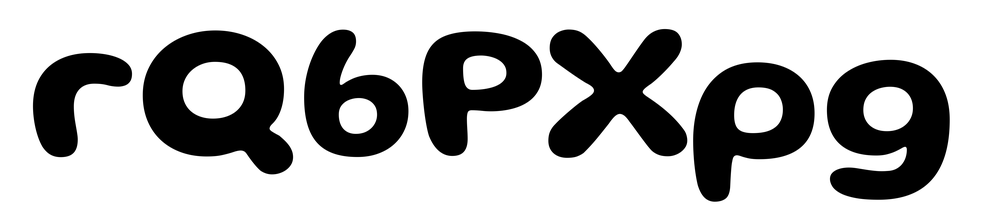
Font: Gluten_SemiBold